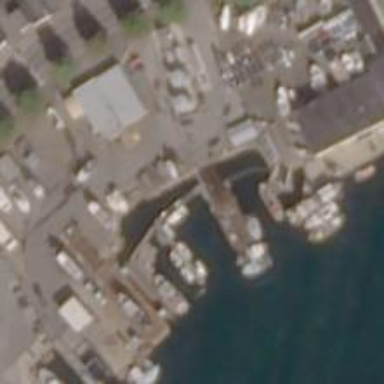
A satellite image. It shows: Man-made pier.